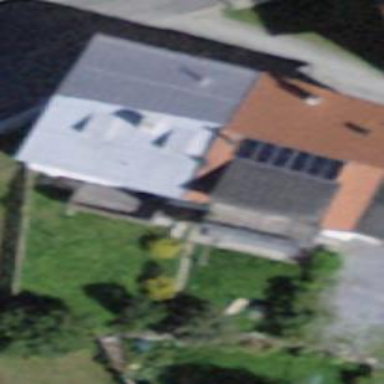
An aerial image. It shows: Detached building with gabled roof oriented across.